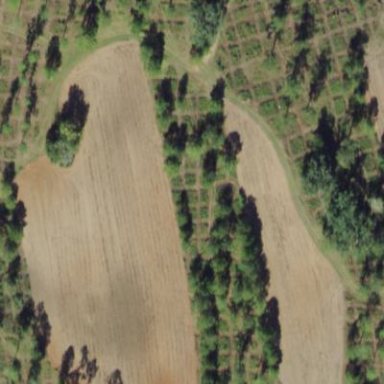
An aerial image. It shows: Orchard.